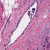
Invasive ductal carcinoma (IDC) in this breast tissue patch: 0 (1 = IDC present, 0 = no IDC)